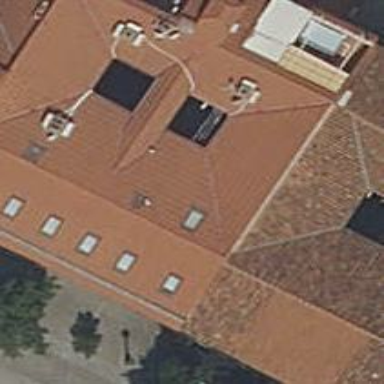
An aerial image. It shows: White apartment building with brown roof.